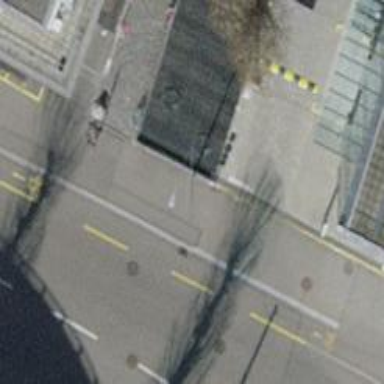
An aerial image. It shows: Unmarked crossing with traffic calming table.